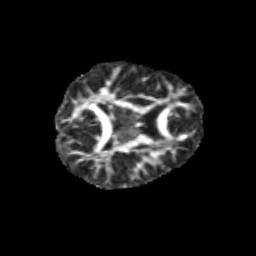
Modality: FA
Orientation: axial
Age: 12
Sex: female
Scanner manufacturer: siemens
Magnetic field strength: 3 T
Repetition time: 3.8 s
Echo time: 0.07 s